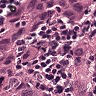
Metastatic tissue present: yes